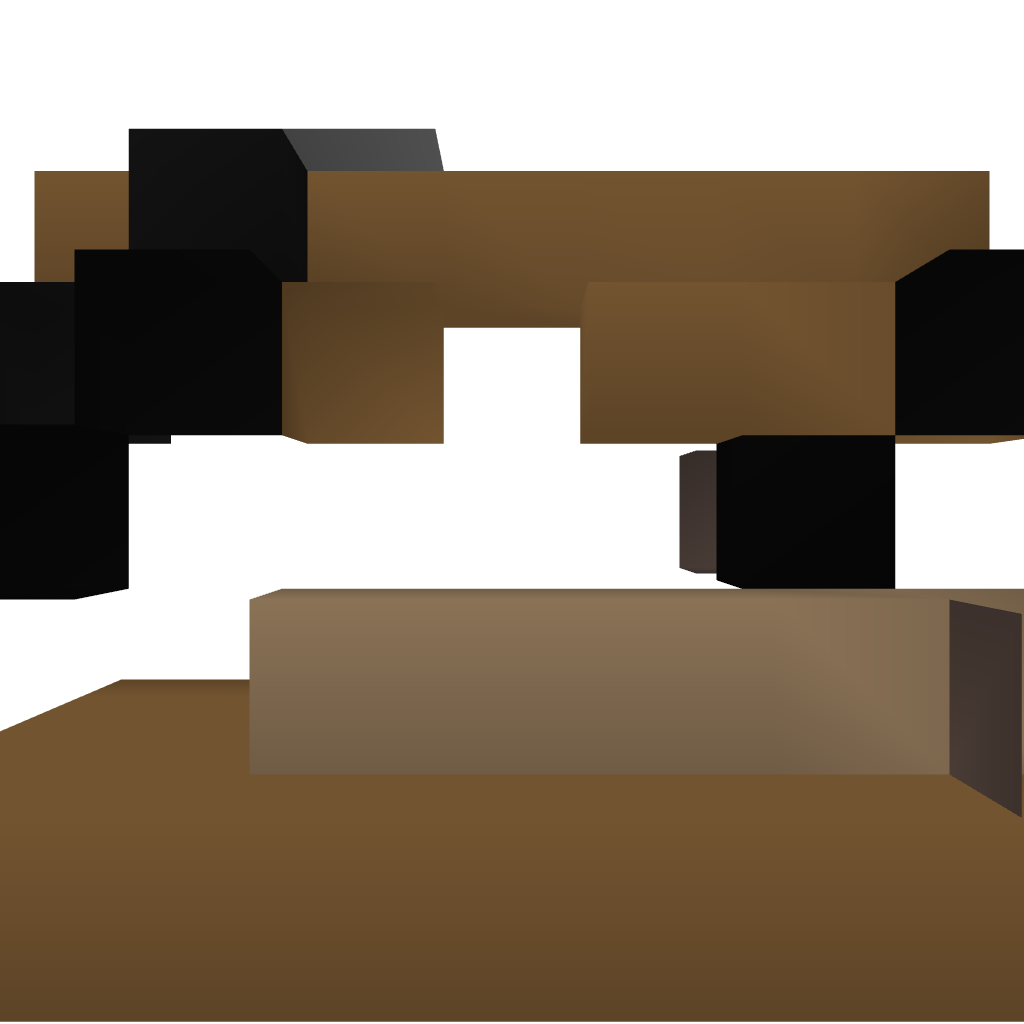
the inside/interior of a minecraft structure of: PLANS FOR STEAMBATH